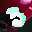
Label: 3